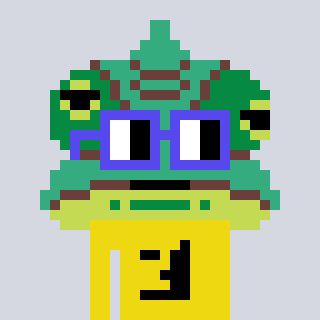
a pixel art character with square blue glasses, a chameleon-shaped head and a yellow-colored body on a cool background